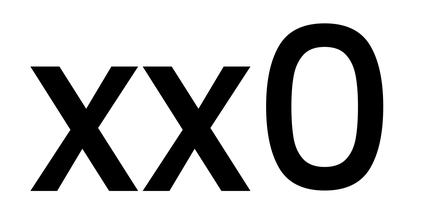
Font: Poppins-Medium